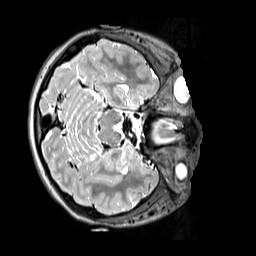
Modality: T2w
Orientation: axial
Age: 11
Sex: female
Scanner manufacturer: siemens
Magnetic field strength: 3 T
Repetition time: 3.2 s
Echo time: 0.408 s